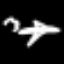
Label: airplane